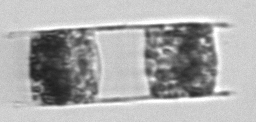
Label: Hemiaulus